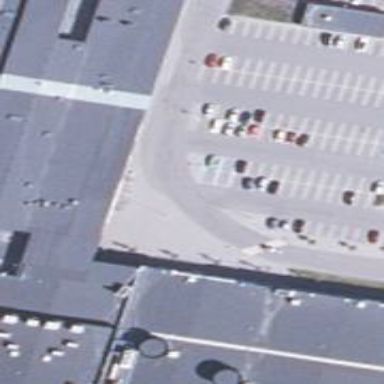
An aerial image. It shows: Parking space.